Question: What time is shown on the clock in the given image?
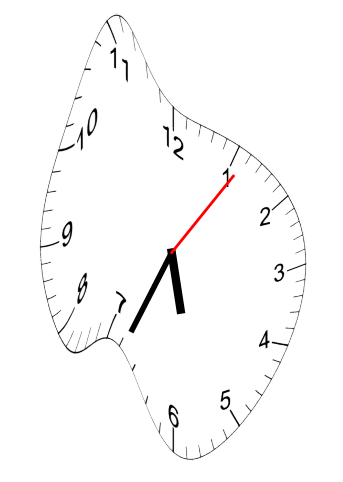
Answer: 05:34:06